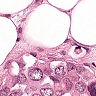
Metastatic tissue present: yes